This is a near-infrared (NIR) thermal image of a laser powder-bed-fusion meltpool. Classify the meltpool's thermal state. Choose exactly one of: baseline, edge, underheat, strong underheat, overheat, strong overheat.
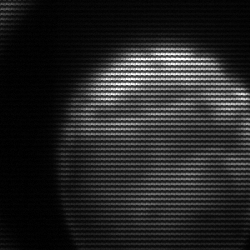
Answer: edge